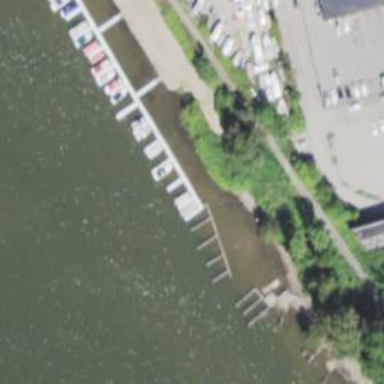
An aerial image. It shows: Pier with mooring facilities.